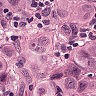
Metastatic tissue present: yes